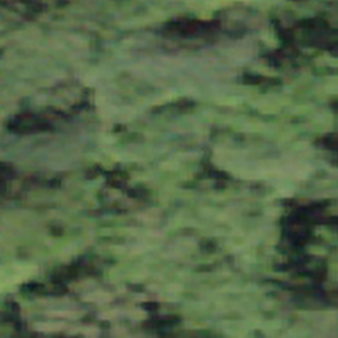
Label: other